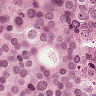
Metastatic tissue present: yes